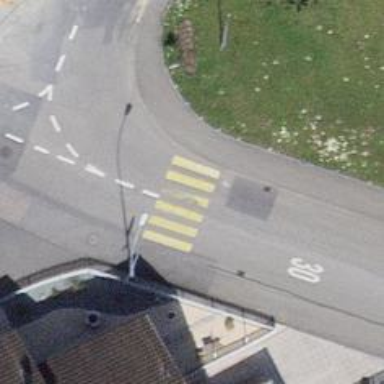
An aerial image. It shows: Pedestrian crossing with zebra markings on the footway.